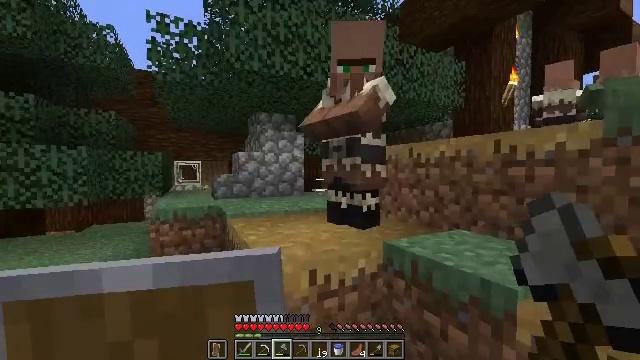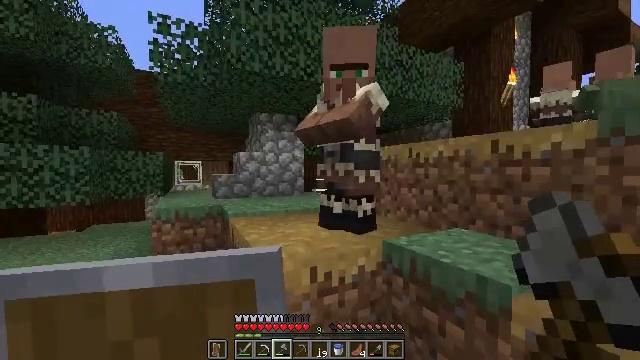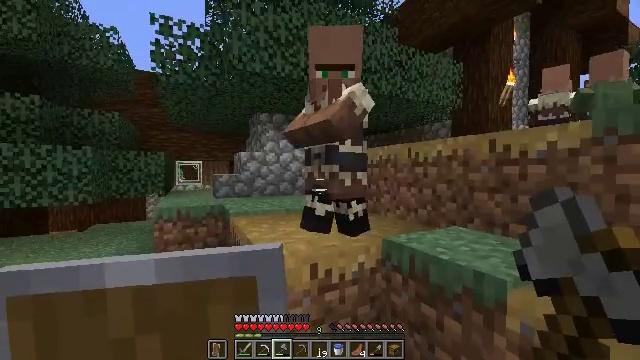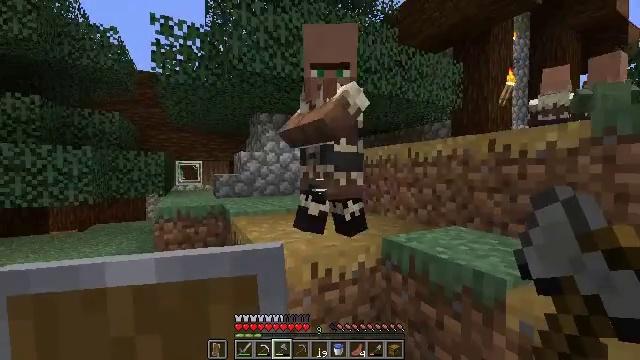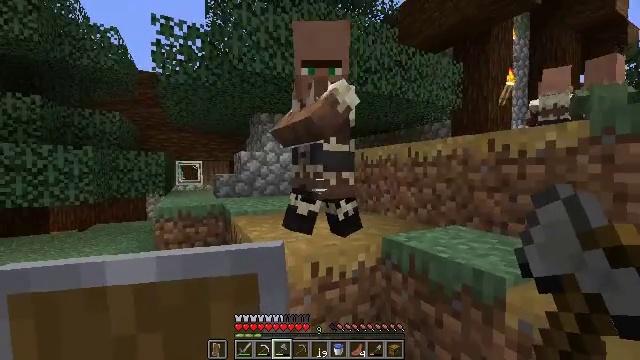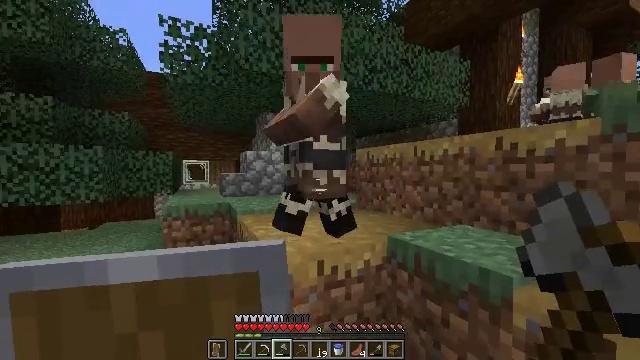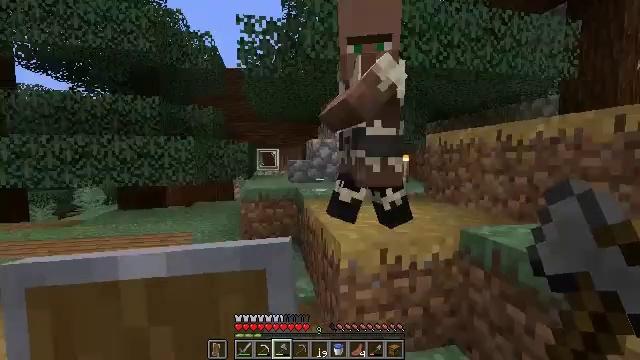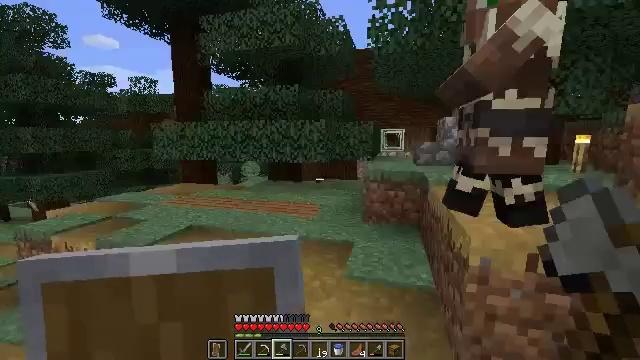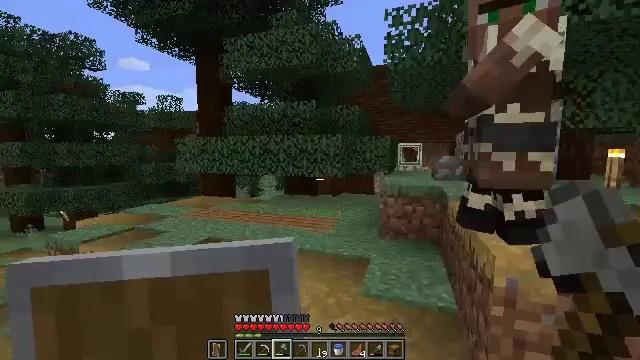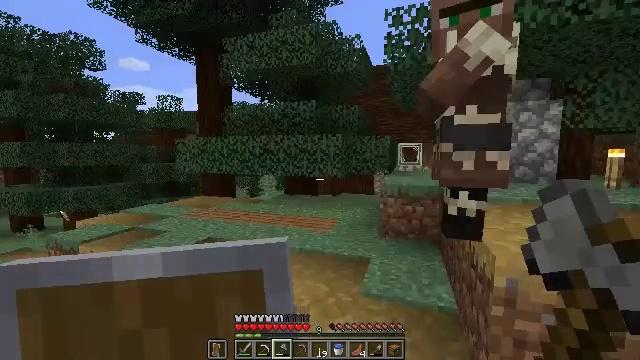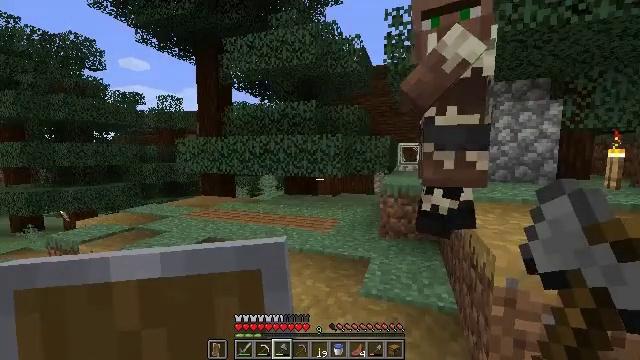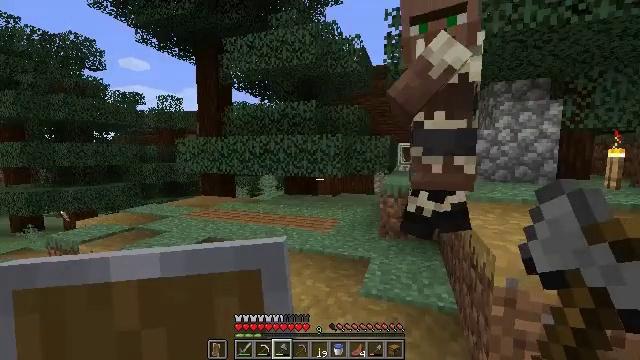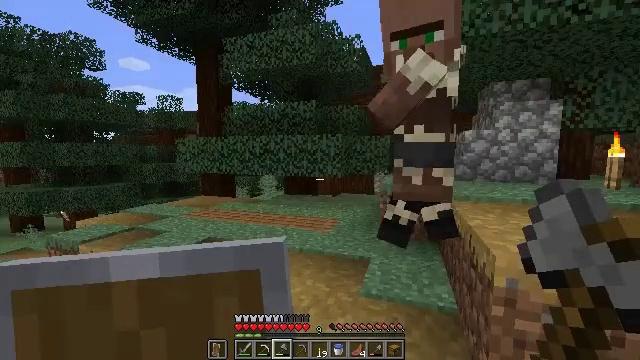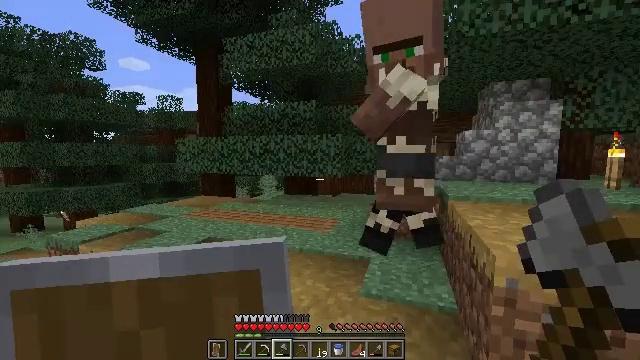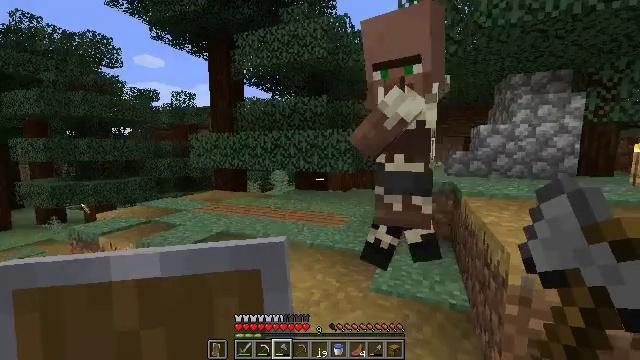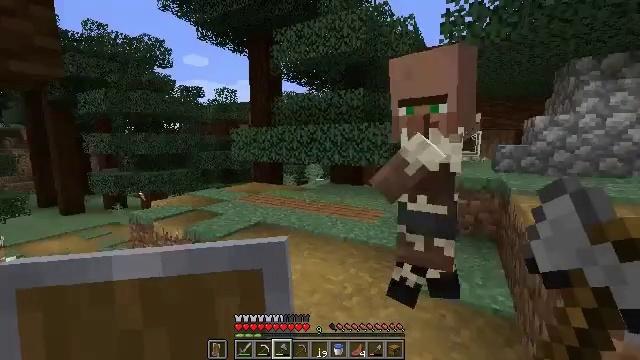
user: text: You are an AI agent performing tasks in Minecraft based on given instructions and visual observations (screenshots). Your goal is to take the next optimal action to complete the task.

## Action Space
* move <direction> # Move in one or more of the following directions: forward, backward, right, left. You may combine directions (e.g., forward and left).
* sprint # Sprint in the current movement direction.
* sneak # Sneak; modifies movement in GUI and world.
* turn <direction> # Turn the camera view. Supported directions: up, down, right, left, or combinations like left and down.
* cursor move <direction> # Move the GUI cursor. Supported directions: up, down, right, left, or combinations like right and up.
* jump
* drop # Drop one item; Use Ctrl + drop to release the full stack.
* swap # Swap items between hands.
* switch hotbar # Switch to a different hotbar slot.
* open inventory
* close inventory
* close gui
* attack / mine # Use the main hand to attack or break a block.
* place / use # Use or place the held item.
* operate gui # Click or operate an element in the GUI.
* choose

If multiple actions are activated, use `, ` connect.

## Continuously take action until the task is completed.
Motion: motion action
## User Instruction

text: Gather the chest from its place.
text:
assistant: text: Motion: no_op
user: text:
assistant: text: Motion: no_op
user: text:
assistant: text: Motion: no_op
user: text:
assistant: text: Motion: no_op
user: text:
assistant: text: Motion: turn left
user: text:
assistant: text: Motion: turn left and down
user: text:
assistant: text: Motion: turn left and down
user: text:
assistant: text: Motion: turn left and up
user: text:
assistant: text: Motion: no_op
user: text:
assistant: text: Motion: no_op
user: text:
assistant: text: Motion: no_op
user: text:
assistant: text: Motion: no_op
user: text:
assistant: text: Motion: no_op
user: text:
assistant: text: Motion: turn left and down
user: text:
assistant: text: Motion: turn left and down
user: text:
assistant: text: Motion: move forward and move right, turn left and down
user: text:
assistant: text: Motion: move forward and move right, turn left
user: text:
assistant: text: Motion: move forward and move right
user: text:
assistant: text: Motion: move forward and move right, turn left
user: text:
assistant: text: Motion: move forward and move right, turn left
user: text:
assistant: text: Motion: move forward and move right, turn left and down
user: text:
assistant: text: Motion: move forward and move right, turn left and down
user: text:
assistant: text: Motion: move forward and move right, turn left and down
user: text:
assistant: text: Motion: move forward and move right
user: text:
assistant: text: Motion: move forward and move right
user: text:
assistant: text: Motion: move forward and move right
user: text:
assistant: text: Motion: move forward
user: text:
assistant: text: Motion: move forward
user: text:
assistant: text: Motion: move forward
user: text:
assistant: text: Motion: move forward